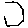
Label: hexagon